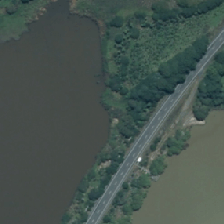
Land cover: lake_pond